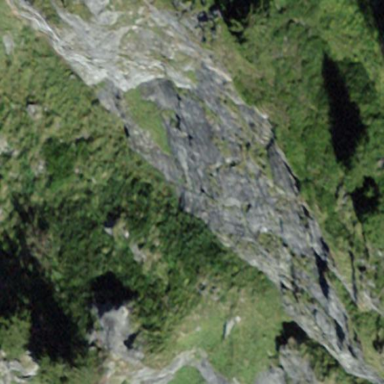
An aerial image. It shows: Landscape of bare rock.